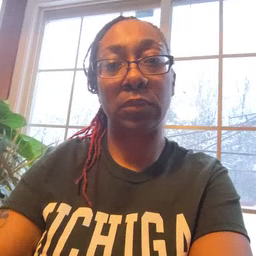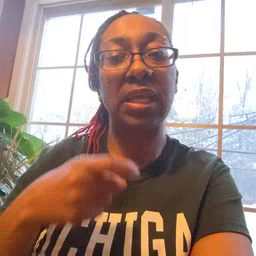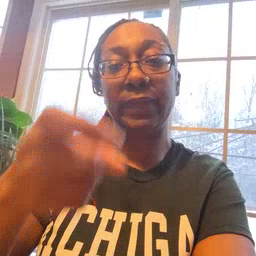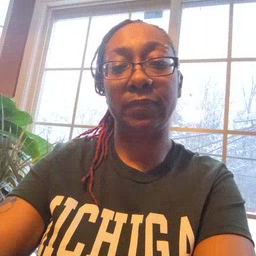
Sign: gift